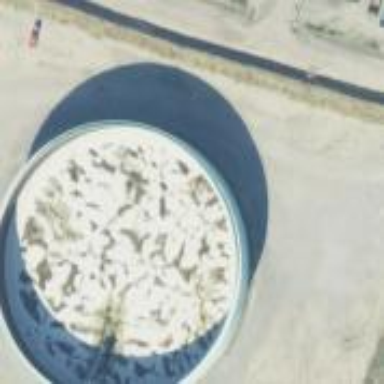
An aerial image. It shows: Storage tank which is man-made.